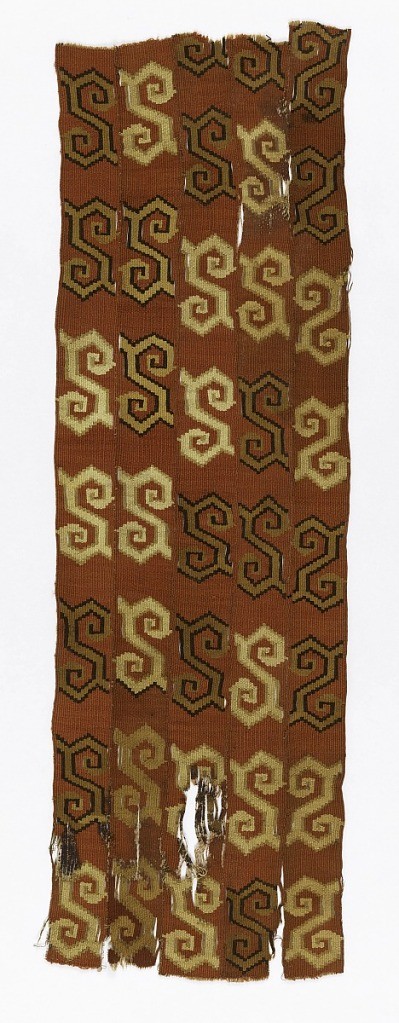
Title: Band
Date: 700–1000
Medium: cotton, wool Technique: slit tapestry
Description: Five tapestry-woven strips stitched together with highly stylized snake design in tan and dark brown on red background.